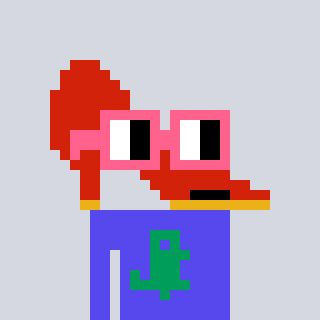
a pixel art character with square pink glasses, a highheel-shaped head and a computerblue-colored body on a cool background